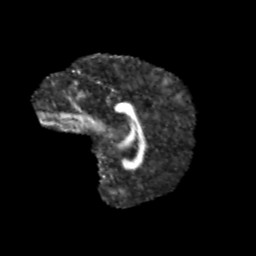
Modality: FA
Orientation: sagittal
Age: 12
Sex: female
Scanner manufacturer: siemens
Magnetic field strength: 3 T
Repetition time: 3.8 s
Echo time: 0.07 s